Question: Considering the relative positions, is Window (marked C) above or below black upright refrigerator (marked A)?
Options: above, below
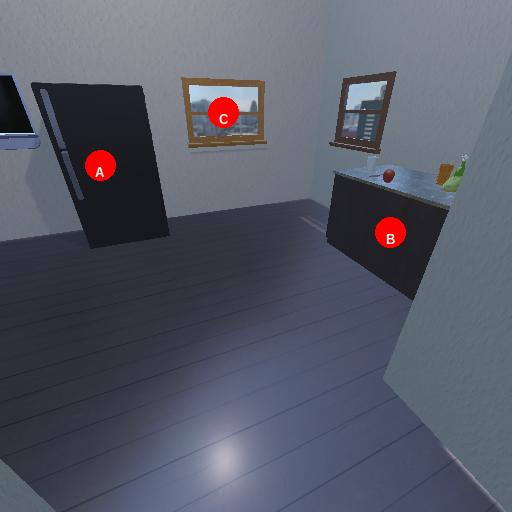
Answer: above